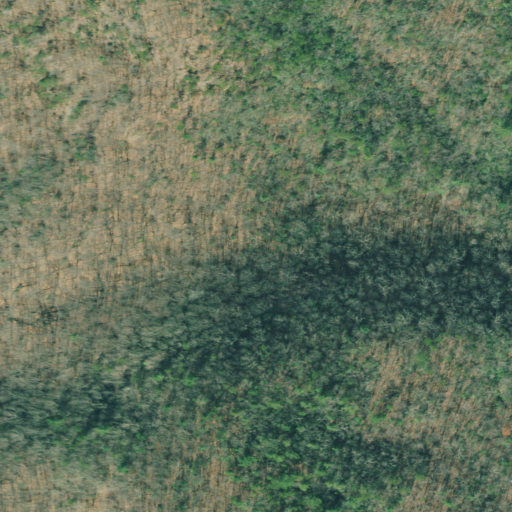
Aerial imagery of gap in Georgia named Licklog Gap containing deciduous forest, mixed forest, and evergreen forest